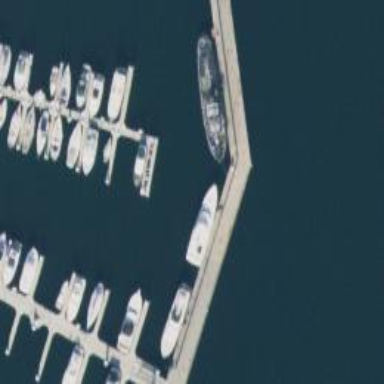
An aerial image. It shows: Pier with mooring facilities.